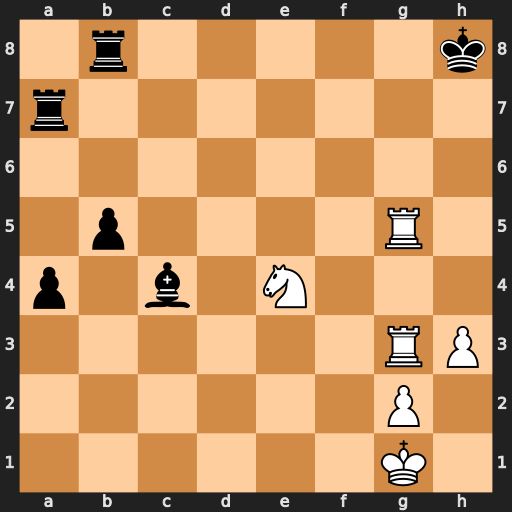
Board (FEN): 1r5k/r7/8/1p4R1/p1b1N3/6RP/6P1/6K1
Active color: w
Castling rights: -
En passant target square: -
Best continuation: Nf6 Rh7 Nxh7